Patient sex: M
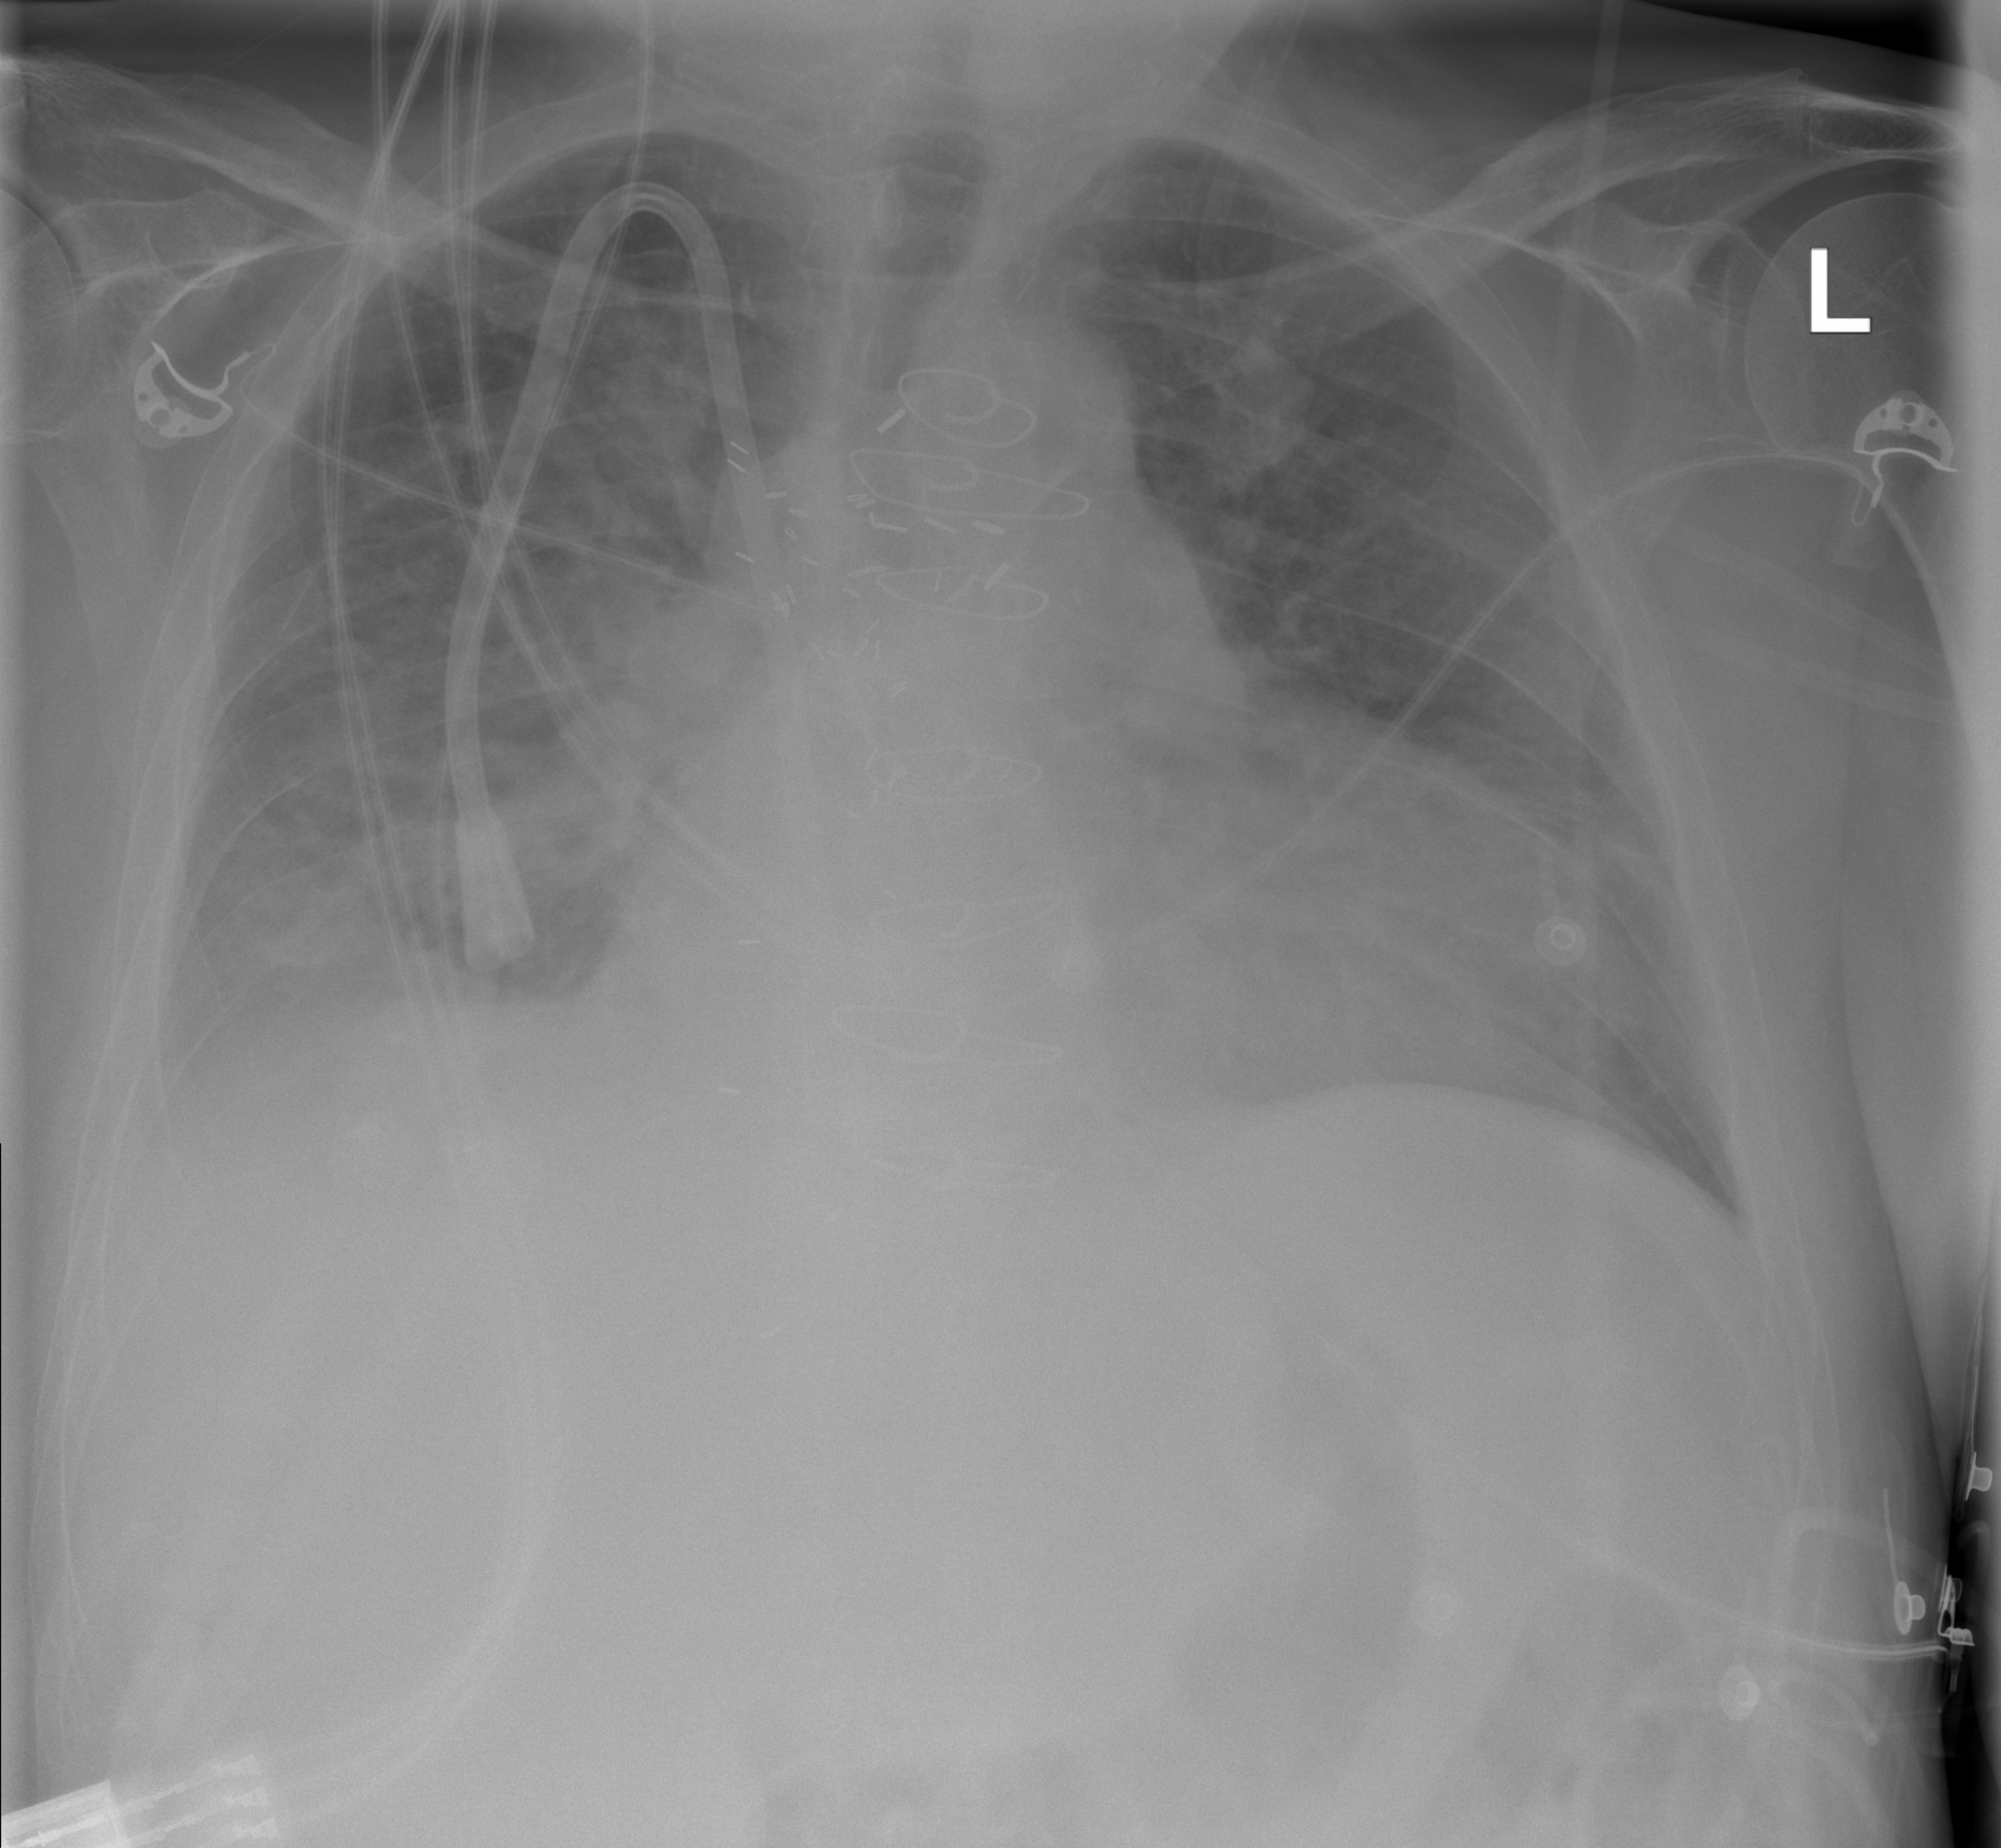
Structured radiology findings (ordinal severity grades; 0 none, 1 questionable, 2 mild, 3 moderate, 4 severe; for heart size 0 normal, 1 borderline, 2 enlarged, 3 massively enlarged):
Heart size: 2
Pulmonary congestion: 3
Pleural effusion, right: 2
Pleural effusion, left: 0
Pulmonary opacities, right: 2
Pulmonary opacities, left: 2
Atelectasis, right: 2
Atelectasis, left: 0